Question: I am playing with node red and the unifi palette. I queried the unifi controller for the connected devices and it gives me back an array with 22 objects. In the object, I'm interested in pulling the mac and sending it as a separate msg so I can check it against a list of macs I'm interested in.
I've been playing with this for a couple hours and the best I have come up with is to display the individual mac in the debugger window using node.warn().
'''
var l = msg.payload[0].length;
for (var i = 0; i < l; i++) {
node.warn(msg.payload[0][i].mac);
}
'''

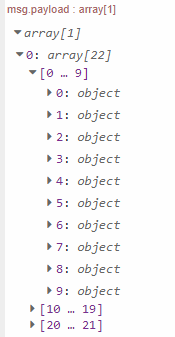
Answer: The <URL> describes how to return multiple messages from a Function node.
You can either build an array of the messages you want to send and then return that. Or use 'node.send(...)' in your loop to send each in turn.
For example:
'''
var l = msg.payload[0].length;
for (var i = 0; i < l; i++) {
node.send({
payload: msg.payload[0][i].mac
});
}
'''
Whilst the Function node lets you write it all in JavaScript, it is also worth looking at the other core nodes to see how they can help remove the need to write code.
You could also acheive the same result by using a sequence of nodes such as:
1. A Change node to move msg.payload[0] to msg.payload
2. A Split node to send one message per element in the array held in msg.payload
3. A Change node to move msg.payload.mac to msg.payload